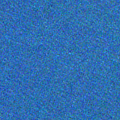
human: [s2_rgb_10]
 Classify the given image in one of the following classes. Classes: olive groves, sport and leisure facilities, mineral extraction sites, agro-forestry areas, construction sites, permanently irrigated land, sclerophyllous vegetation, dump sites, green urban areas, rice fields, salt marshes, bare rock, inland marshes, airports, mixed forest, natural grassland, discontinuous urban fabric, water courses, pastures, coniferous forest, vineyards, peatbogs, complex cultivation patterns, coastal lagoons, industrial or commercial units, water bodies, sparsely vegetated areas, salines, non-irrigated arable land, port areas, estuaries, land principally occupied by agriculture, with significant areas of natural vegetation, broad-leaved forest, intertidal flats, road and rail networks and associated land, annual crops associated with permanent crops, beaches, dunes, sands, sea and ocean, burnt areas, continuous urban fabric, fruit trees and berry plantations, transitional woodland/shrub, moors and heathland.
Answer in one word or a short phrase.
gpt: sea and ocean